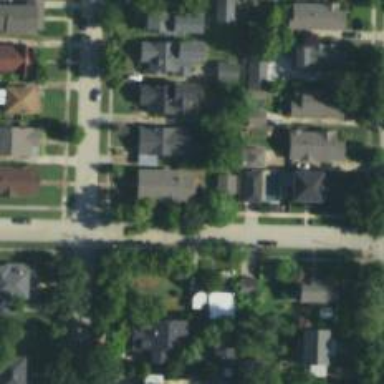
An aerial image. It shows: Neighborhood.